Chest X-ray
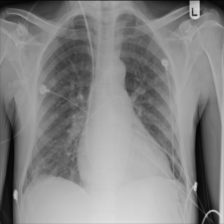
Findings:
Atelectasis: negative
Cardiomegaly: positive
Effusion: negative
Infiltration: positive
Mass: negative
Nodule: negative
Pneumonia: negative
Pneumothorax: negative
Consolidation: negative
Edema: negative
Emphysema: negative
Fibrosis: negative
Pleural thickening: negative
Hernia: negative